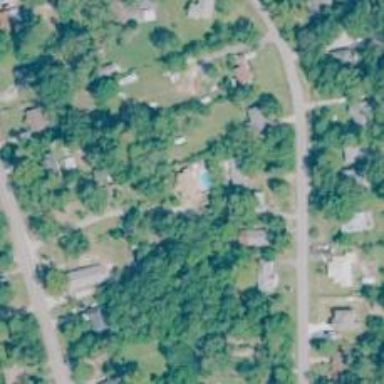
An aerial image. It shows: Neighborhood.